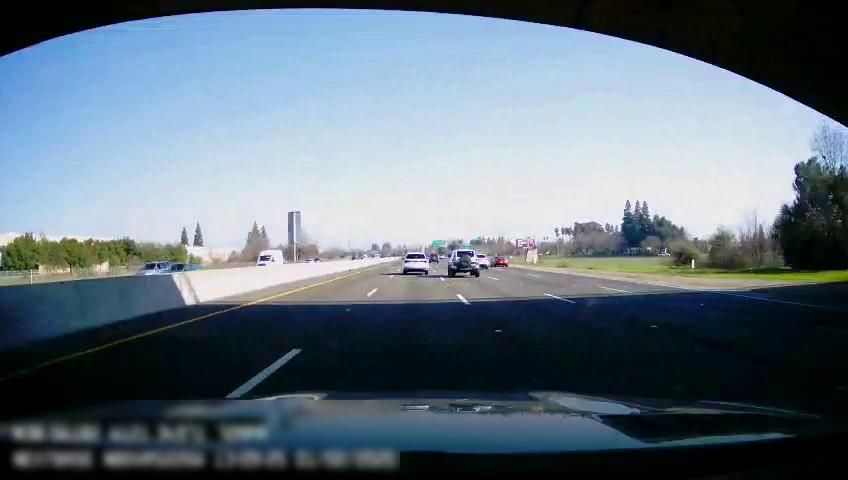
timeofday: Day
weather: Sunny
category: Drivable Space
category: Vehicles | Truck
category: Vehicles | SUV
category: Vehicles | Car
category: Vehicles | Car
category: Vehicles | SUV
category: Vehicles | SUV
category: Vehicles | Car
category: Vehicles | SUV
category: Lanes | Alternate Lane
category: Lanes | Current Lane
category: Lanes | Current Lane
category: Lanes | Alternate Lane
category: Lanes | Alternate Lane
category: Lanes | Alternate Lane
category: Traffic | Signs